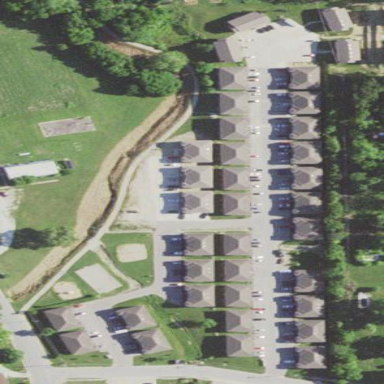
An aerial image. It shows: Residential area with apartments.